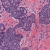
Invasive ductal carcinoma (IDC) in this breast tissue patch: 1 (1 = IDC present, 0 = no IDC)